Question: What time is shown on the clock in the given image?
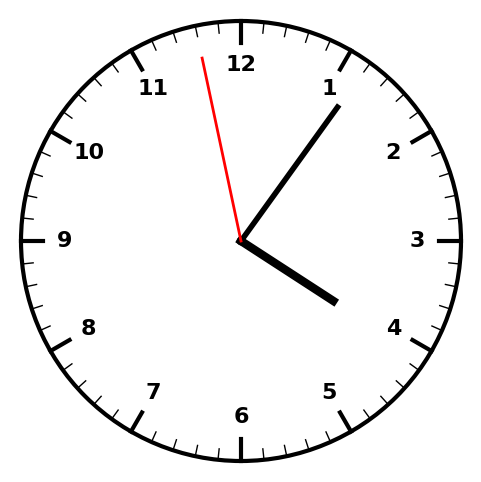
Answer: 04:05:58